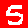
Digit: 5